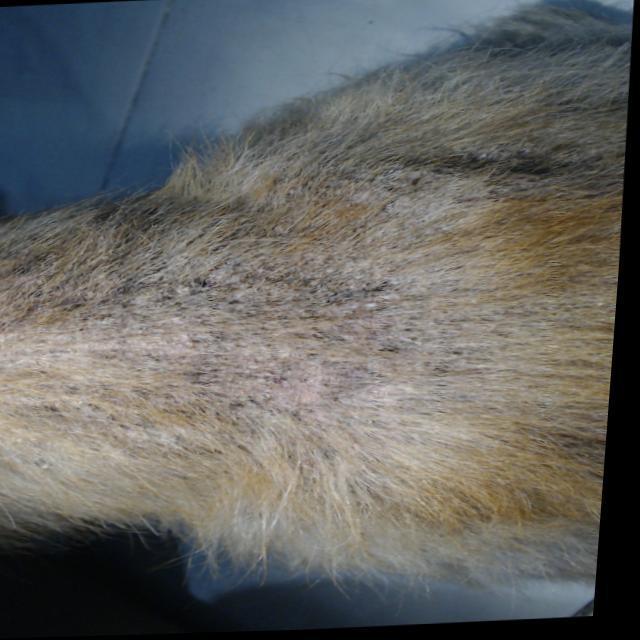
Canine demodicosis (Demodex mange) — caused by Demodex canis mites. Presents with alopecia, follicular papules, pustules, and comedones. Often localized on face and forelimbs.